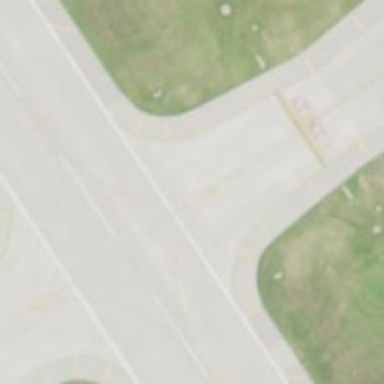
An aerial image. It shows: Image of taxiway at airport.